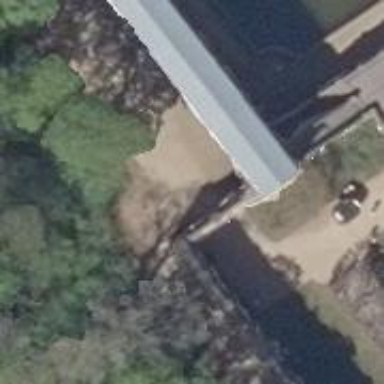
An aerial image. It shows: Compacted footway leading through building passage tunnel.